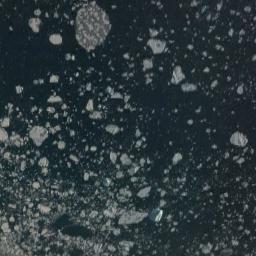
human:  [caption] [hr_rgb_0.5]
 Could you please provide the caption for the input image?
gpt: There are many ice on the deep blue sea .

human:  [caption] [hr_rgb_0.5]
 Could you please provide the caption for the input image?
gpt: Countless ice cubes of various sizes are connected into a loose, Large piece floating on the blue sea .

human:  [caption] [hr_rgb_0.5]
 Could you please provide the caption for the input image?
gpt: There are sea ice of different shapes and sizes .

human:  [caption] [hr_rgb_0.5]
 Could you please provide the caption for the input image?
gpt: A lot of small pieces of sea ice float in the deep blue sea .

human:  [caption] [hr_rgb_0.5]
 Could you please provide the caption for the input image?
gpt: There are many pieces of sea ice .